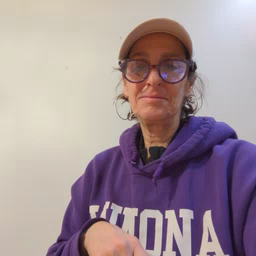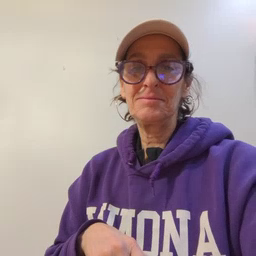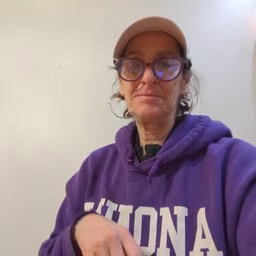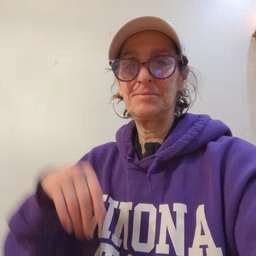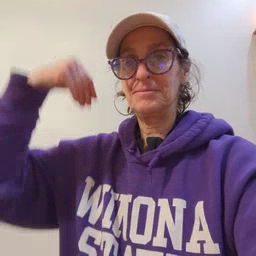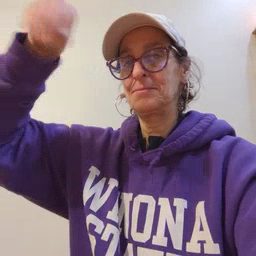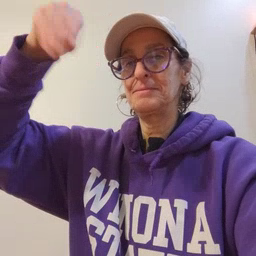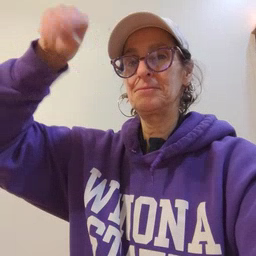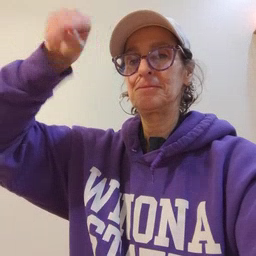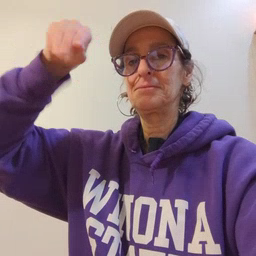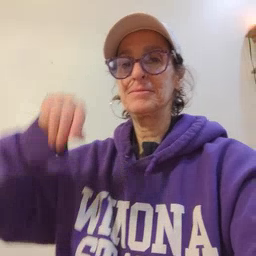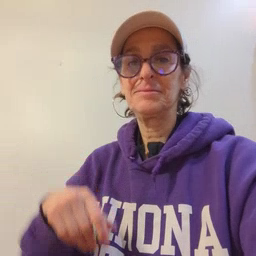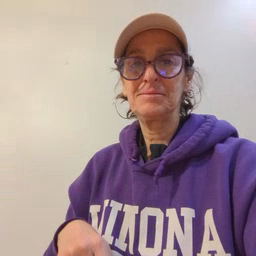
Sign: store